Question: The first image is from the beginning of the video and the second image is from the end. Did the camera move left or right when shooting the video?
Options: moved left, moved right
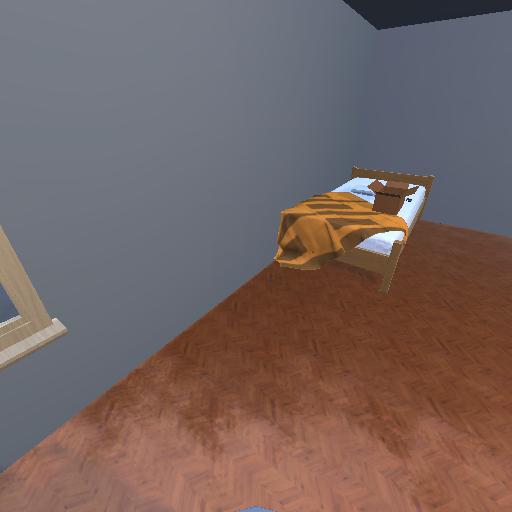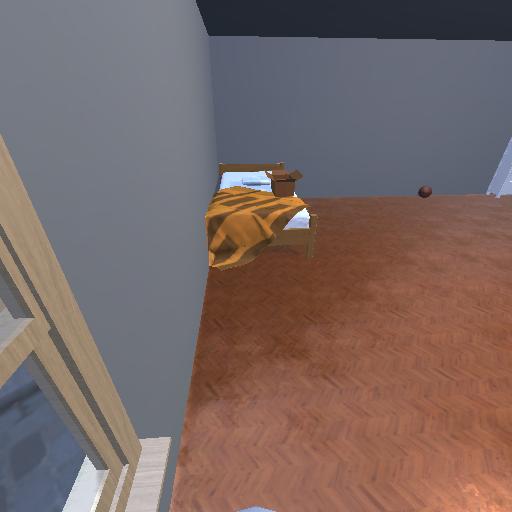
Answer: moved left